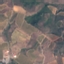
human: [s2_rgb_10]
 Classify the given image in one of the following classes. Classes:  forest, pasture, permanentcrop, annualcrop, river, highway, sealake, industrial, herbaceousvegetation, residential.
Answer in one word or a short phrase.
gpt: PermanentCrop